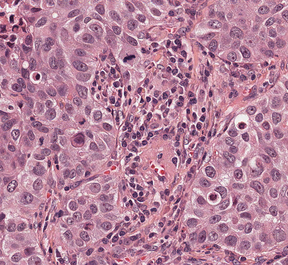
Tumor epithelial tissue: yes
Tumor-associated stroma tissue: yes
Normal tissue: no